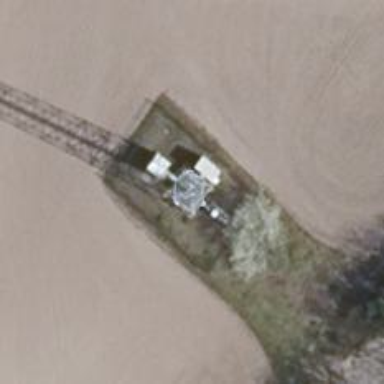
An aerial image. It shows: Man-made mast used for communication purposes.